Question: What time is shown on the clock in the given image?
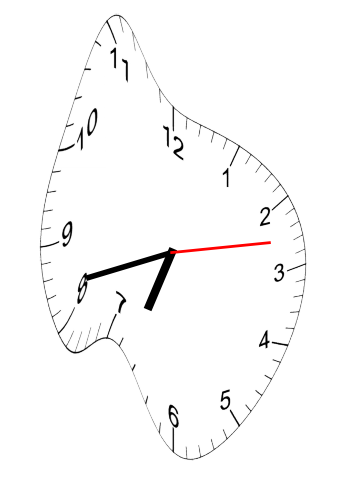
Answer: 06:42:13